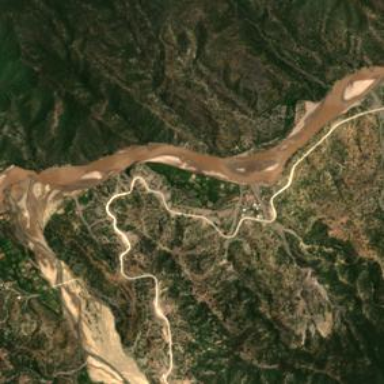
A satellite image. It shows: River flowing through natural landscape.